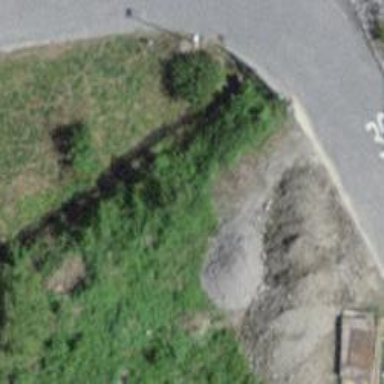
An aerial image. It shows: Brown bench.